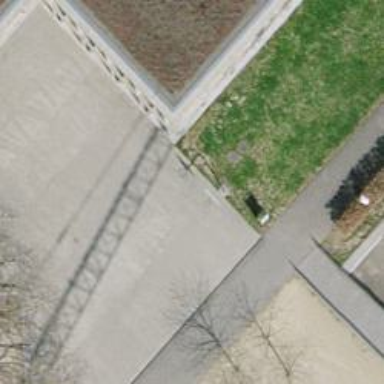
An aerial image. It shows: Basketball court.